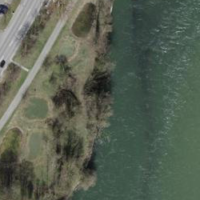
EUNIS habitat code: 15
Species observed at this site:
Pholidoptera griseoaptera